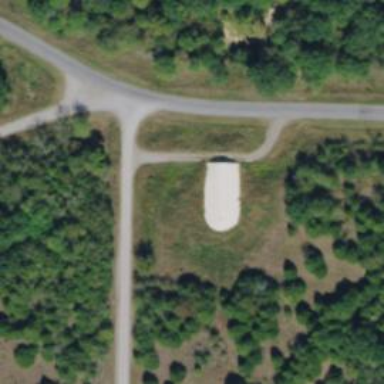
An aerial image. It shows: Military bunker.